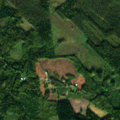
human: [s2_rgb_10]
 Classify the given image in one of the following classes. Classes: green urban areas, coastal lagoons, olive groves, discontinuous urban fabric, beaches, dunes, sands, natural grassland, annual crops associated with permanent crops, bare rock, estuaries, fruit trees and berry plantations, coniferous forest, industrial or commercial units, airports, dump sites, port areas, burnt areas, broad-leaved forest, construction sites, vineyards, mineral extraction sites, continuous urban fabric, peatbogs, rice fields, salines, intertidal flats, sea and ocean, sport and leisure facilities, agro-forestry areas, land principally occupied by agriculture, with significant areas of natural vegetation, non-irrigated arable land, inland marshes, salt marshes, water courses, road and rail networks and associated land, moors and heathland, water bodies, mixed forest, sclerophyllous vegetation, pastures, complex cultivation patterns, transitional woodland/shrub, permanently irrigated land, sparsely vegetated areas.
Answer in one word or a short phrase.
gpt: coniferous forest, mixed forest, transitional woodland/shrub